Field crop: maize
Growth stage: 1
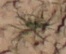
Species: lolium